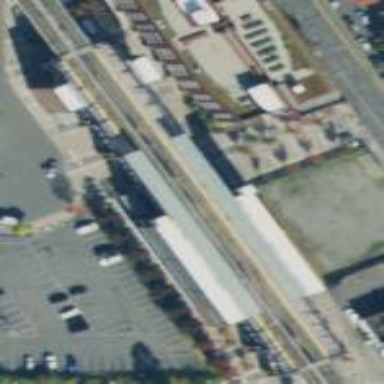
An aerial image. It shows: Light rail station serving as public transport hub.